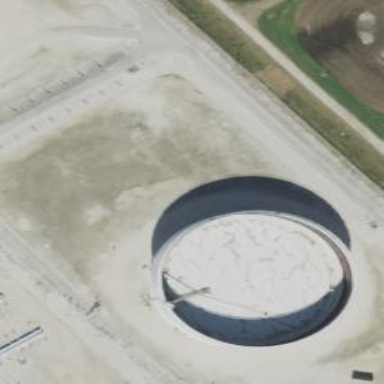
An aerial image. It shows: Storage tank that is man-made.